Question: I'm trying to get a signature and date aligned on a certificate I've created in HTML (but will be printed out).
As it currently stands, the fields all collapse onto multiple lines, and I want them all on the same line, like this:

And here's the code:
'''
.sign {font-weight:bold;}
.sign span {width:7cm;border-bottom:0.1em solid #000;display:block;}
'''
'''
<div class="sign">
Signature:<span></span>Date:<span></span>(dd mon yyyy)
</div>
'''
I know the solution is simple I just can't think straight at the moment!
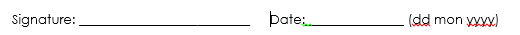
Answer: You need to use 'display:inline-block' instead of 'block'. 'inline-block' makes it easy to keep on the same line.
'''
.sign {font-weight:bold;}
.sign span {width:3cm;border-bottom:0.1em solid #000;display:inline-block;}
'''
'''
<div class="sign">
Signature:<span></span>Date:<span></span>(dd mon yyyy)
</div>
'''
(note that i shrunk it to 3cm for this example so that it fits in the snippet)